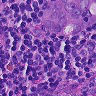
Metastatic tissue present: yes